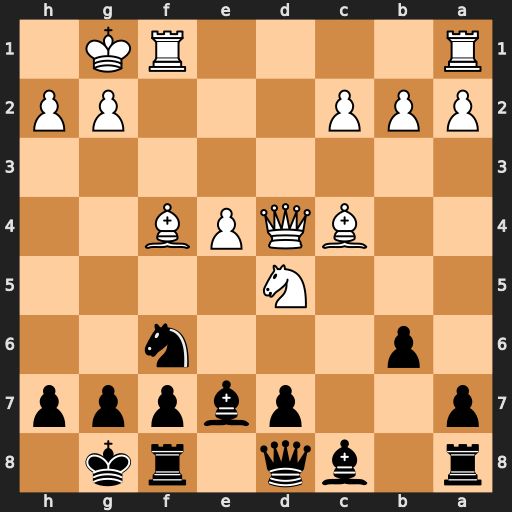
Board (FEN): r1bq1rk1/p2pbppp/1p3n2/3N4/2BQPB2/8/PPP3PP/R4RK1
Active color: b
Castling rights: -
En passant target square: -
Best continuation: Bc5 Qxc5 bxc5